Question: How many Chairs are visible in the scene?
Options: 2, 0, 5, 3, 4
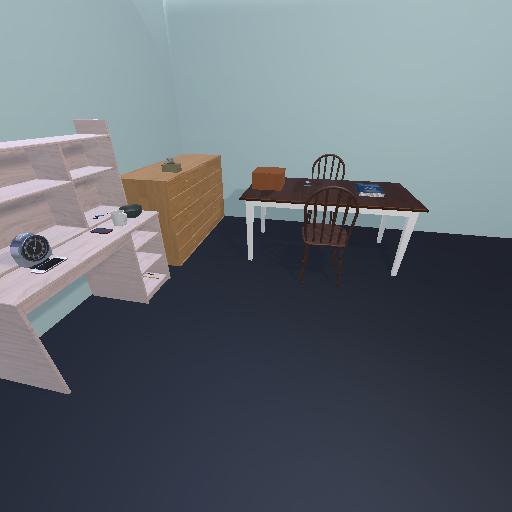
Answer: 2